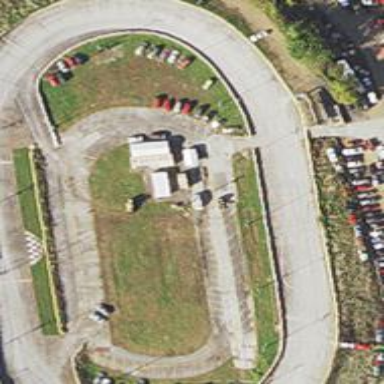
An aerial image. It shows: Racetrack for motor sports.